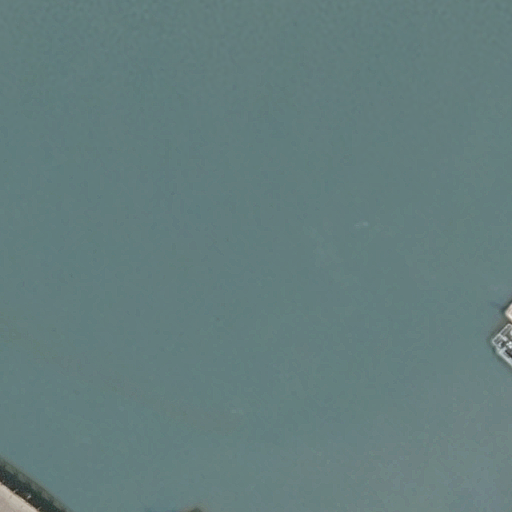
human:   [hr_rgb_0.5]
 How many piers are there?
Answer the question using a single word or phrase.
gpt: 1

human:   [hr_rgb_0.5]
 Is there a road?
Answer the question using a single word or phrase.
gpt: yes

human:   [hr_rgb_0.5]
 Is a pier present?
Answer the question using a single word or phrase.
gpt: yes

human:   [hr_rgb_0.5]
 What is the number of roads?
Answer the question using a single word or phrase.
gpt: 1

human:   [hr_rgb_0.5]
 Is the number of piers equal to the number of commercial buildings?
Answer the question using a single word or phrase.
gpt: no

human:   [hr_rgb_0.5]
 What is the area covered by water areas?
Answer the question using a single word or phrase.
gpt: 10603m2

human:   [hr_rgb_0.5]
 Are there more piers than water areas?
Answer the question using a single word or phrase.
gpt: no

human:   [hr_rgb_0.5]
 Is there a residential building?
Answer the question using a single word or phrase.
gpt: no

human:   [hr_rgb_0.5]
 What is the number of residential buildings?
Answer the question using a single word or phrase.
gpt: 0

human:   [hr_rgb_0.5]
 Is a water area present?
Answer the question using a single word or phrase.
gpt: yes

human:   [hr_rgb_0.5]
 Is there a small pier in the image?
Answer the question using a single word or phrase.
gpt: yes

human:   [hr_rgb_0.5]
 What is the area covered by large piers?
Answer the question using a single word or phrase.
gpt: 0m2

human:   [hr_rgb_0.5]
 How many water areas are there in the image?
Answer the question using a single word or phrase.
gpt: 1

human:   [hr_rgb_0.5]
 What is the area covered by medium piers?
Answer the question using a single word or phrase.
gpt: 0m2

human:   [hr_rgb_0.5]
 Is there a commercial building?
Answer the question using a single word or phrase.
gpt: no

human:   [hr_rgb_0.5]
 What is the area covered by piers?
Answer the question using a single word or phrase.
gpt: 1m2

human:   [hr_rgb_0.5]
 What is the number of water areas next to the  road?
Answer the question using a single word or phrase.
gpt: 1

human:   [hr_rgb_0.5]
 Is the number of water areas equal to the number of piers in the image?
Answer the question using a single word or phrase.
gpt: yes

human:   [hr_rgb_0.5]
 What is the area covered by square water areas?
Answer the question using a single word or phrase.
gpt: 0m2

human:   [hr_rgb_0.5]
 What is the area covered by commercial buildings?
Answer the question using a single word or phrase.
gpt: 0m2

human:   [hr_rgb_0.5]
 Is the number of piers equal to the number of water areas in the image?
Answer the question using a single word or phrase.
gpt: yes

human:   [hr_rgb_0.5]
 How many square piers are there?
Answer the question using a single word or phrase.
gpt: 0

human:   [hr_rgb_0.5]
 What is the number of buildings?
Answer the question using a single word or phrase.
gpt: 0

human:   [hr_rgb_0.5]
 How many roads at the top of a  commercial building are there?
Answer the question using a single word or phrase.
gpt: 0

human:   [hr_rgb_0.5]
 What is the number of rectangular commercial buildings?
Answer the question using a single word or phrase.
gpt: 0

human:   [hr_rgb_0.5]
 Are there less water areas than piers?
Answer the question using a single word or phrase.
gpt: no

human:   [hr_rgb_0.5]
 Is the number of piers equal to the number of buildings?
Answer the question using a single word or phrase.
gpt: no

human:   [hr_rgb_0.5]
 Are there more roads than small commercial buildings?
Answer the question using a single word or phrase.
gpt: yes

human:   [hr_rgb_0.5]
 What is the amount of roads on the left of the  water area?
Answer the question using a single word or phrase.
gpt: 1

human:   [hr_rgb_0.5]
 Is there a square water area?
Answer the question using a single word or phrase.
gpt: no

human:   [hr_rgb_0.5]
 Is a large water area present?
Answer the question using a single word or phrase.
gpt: yes

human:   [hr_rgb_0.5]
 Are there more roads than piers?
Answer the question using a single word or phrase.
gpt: no

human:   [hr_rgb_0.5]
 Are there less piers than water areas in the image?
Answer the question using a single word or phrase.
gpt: no

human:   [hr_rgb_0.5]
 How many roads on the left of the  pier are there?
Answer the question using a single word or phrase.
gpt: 1

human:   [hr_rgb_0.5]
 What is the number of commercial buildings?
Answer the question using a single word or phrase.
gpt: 0

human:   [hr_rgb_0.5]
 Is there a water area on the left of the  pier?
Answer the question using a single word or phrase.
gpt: no

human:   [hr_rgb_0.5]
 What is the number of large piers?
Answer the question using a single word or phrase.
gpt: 0

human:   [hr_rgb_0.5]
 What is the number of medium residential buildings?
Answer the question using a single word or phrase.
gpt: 0

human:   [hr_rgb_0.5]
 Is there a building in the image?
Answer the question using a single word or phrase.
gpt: no

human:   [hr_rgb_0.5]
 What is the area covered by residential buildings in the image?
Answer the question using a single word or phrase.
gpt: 0m2

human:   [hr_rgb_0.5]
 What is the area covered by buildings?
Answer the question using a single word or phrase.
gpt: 0m2

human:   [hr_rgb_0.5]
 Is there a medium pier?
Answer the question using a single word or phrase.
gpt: no

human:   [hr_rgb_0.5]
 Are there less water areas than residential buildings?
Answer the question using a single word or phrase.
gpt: no

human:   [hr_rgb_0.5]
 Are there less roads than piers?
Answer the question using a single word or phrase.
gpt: no

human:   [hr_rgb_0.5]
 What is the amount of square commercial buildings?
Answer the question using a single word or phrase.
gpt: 0

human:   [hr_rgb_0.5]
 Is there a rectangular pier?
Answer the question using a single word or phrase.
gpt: yes

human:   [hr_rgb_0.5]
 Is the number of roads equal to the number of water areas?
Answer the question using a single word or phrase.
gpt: yes

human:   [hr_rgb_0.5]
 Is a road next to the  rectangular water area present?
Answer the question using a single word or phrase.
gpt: yes

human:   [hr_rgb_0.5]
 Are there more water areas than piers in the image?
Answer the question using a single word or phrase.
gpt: no

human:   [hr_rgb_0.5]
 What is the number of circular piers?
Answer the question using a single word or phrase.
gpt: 0

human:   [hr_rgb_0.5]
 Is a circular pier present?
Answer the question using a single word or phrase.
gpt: no

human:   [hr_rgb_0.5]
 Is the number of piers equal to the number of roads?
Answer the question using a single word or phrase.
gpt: yes

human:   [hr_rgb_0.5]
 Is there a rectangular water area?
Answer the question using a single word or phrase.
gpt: yes

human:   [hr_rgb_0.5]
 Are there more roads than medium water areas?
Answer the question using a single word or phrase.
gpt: yes

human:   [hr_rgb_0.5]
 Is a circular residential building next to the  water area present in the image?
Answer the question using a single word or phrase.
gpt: no

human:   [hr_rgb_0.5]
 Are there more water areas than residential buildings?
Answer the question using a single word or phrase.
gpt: yes

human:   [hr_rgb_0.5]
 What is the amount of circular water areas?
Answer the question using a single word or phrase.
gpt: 0

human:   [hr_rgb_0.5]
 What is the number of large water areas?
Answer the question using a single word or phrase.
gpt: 1

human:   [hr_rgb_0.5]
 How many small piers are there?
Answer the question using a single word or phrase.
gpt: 1

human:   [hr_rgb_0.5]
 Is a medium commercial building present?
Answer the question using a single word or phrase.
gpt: no

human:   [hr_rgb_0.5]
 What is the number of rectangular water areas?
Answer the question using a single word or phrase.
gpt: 1

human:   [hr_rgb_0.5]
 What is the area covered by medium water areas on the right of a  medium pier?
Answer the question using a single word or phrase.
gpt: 0m2

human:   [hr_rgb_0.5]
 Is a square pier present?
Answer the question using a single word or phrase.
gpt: no

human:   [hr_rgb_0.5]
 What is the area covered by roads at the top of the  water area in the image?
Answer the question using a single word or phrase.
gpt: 0m2